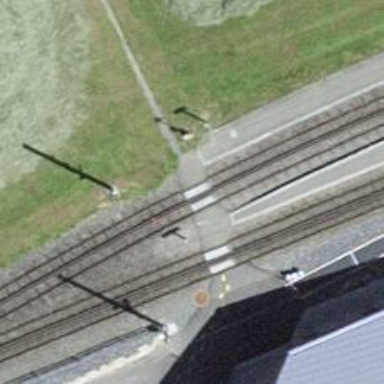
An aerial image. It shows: Railway siding with one electrified track and contact line.